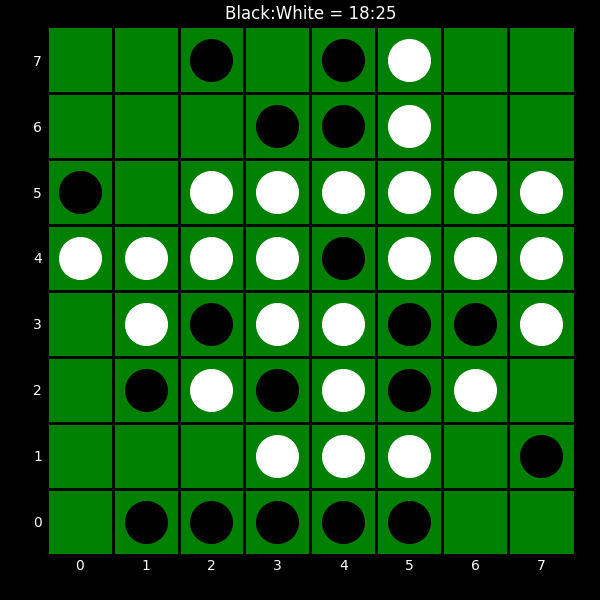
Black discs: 18
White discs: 25